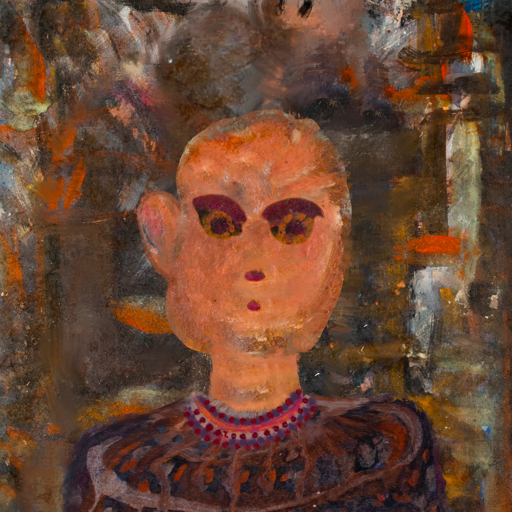
Background: GypsyQueen, Head And Neck Front: Boggyland, Face Front: Doll, Bust: Hypocrite, Hair Front: Blank, Head Accessory: Blank, Second Necklace: Blank, Necklace: Roy_Bahadur, Baby: Blank